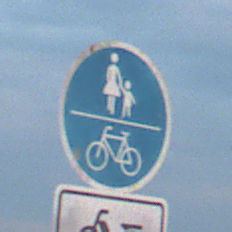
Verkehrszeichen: GemeinsamerGehUndRadweg
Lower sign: EinspurigeFahrzeugeFrei2
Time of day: SunriseSunset
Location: Outdoor (Nature)
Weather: PartlyCloudy
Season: NotSpecified
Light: Natural